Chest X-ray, PA view. Patient: 70 years old, sex F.
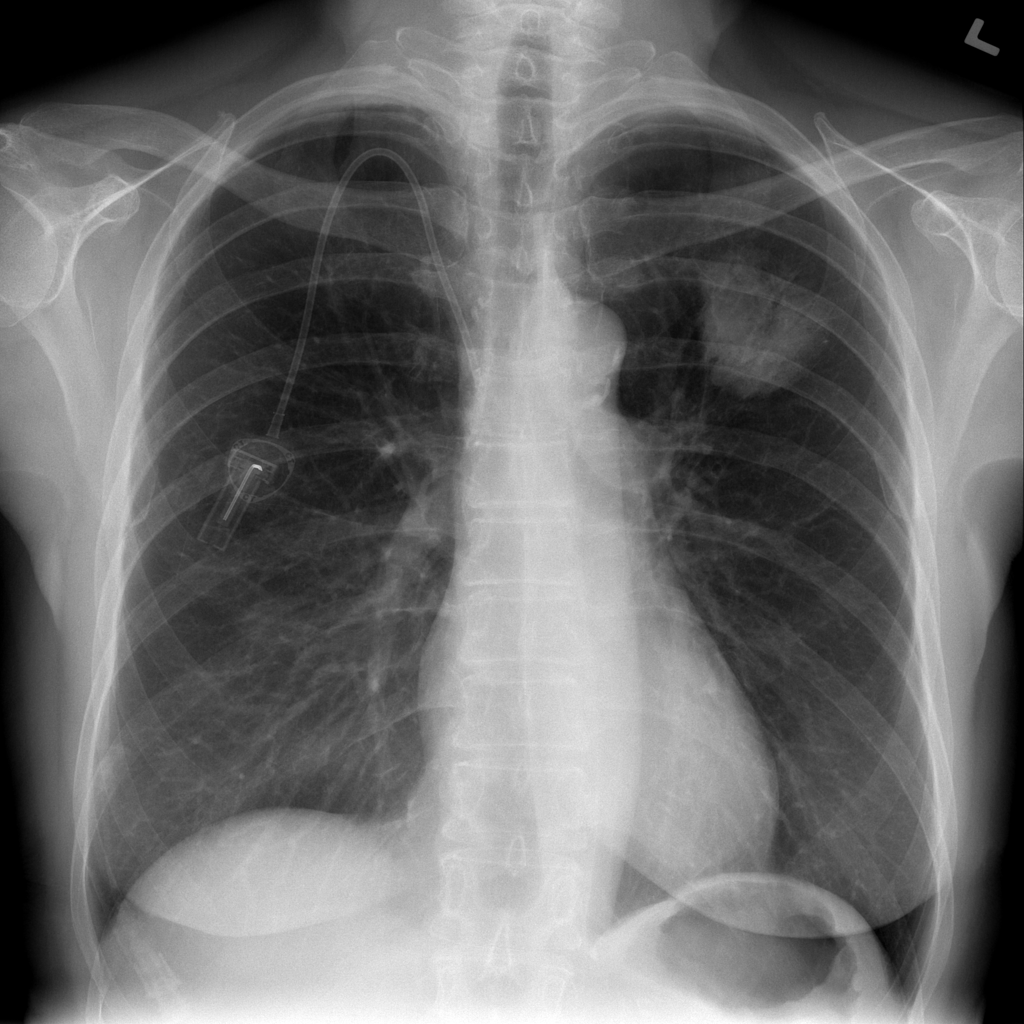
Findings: Mass